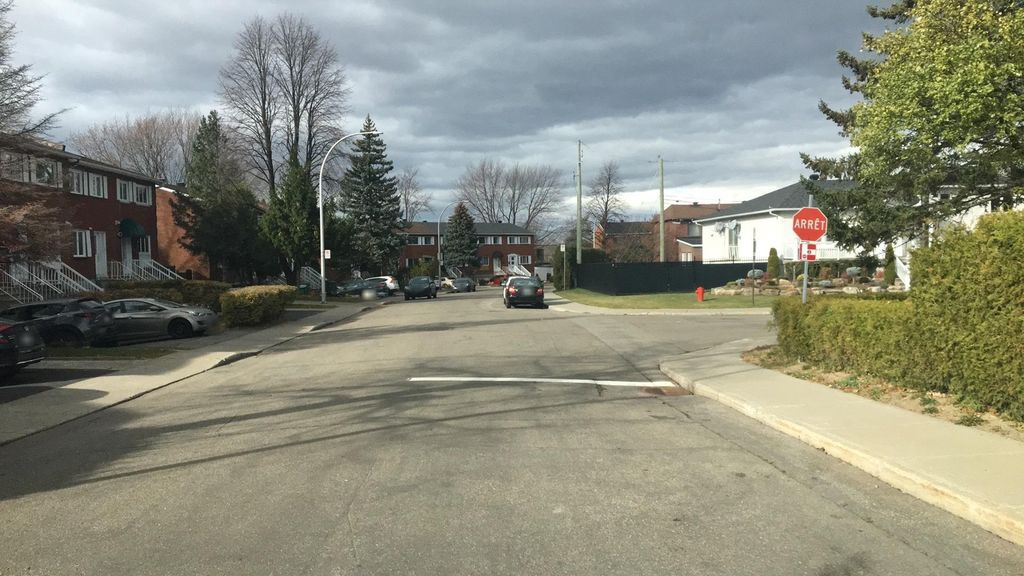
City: montreal